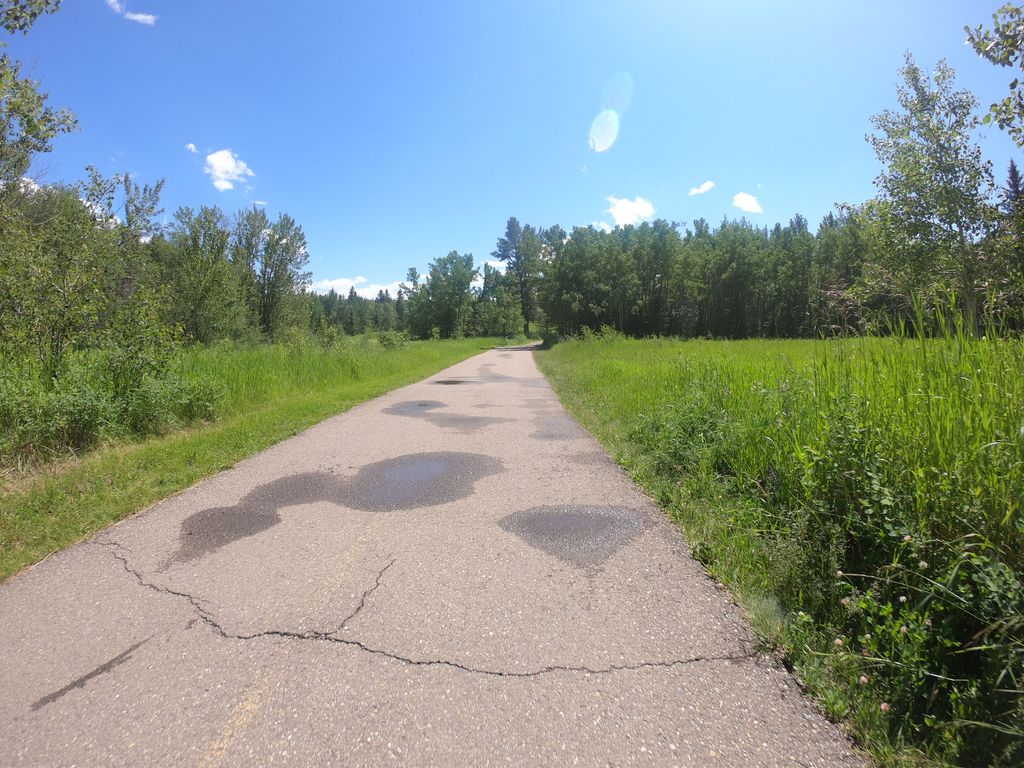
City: calgary